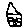
Label: house